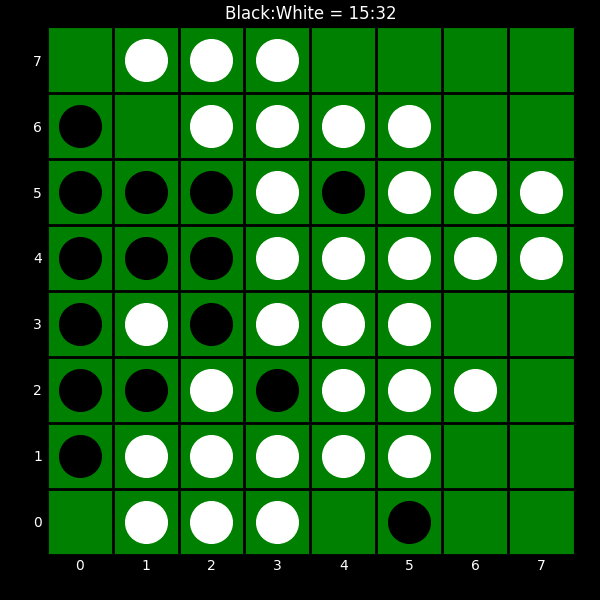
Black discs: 15
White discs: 32